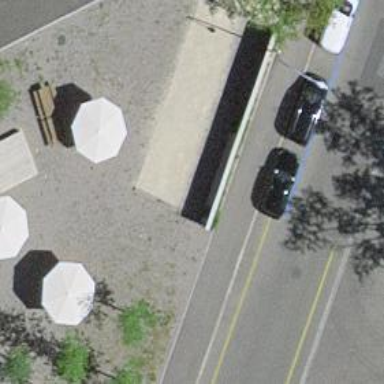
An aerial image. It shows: Picnic table located in leisure land area.